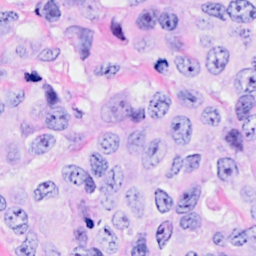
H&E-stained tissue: Breast